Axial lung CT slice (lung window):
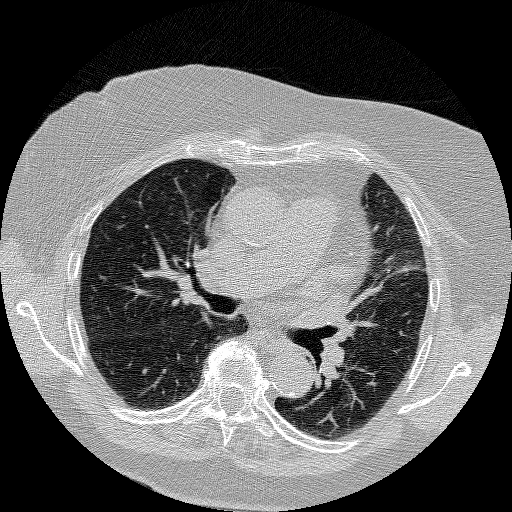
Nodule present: no